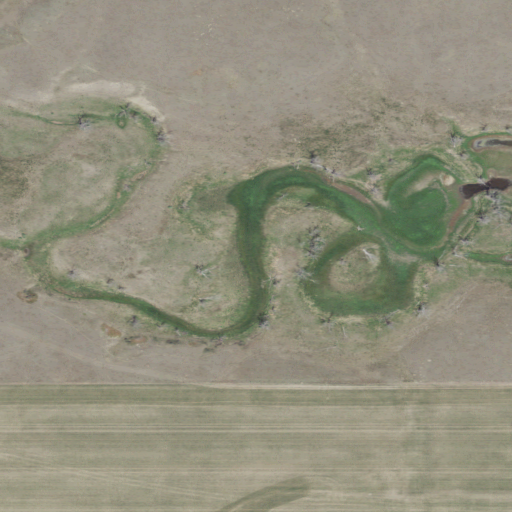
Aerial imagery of valley in Montana named Waters Coulee containing grassland, cultivated crops, herbaceous wetlands, and woody wetlands